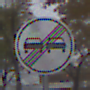
Verkehrszeichen: EndeUeberholverbot
Umgebung: Outdoor, Nature
Tageszeit: MorningAfternoon
Wetter: Overcast
Licht: Natural
Jahreszeit: Autumn
Kontrast: LowContrast